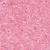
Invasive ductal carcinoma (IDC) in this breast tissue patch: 0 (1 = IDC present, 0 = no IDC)